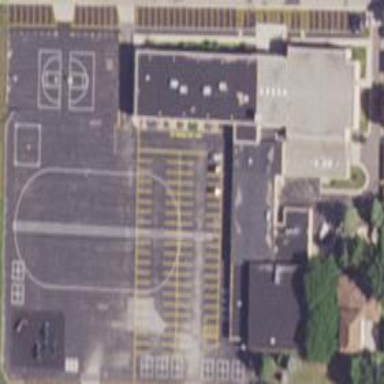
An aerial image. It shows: School.